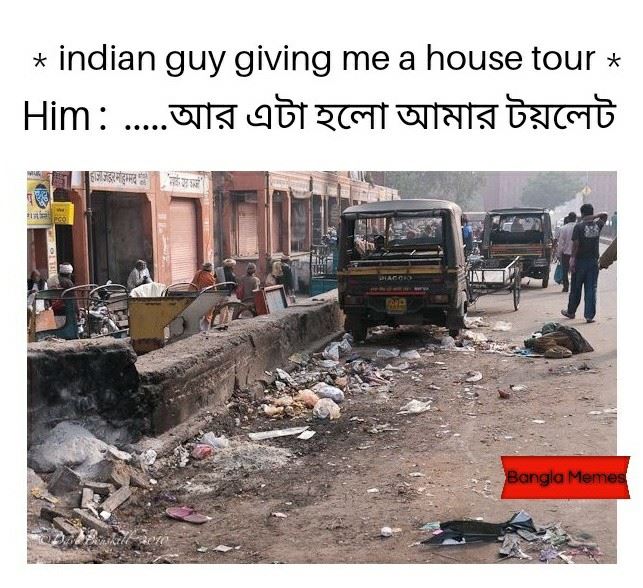
Caption: *indian guy giving me a house tour*    Him: ..... আর এটা হলো আমার টয়লেট
Label: hate